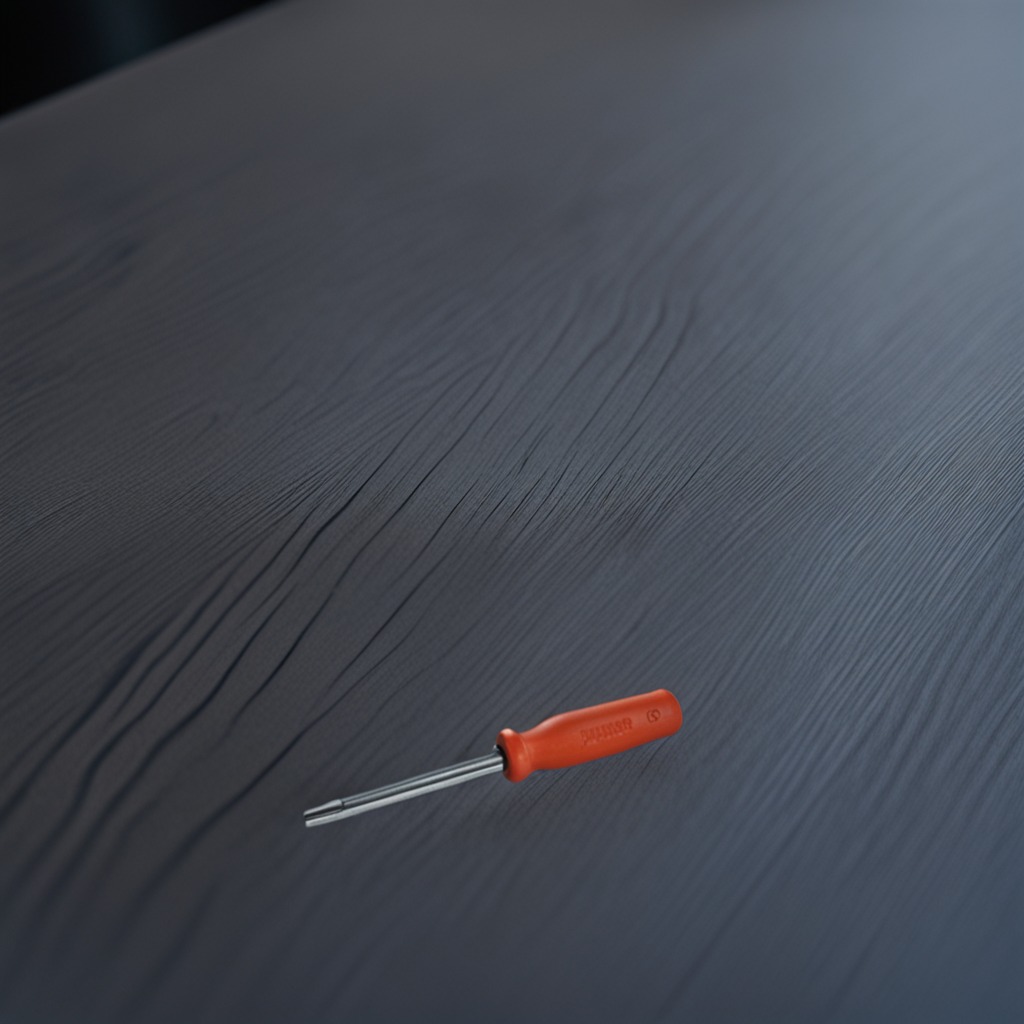
A screwdriver lies on the old table with faint burn marks in a small garage at twilight.